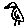
Label: bird